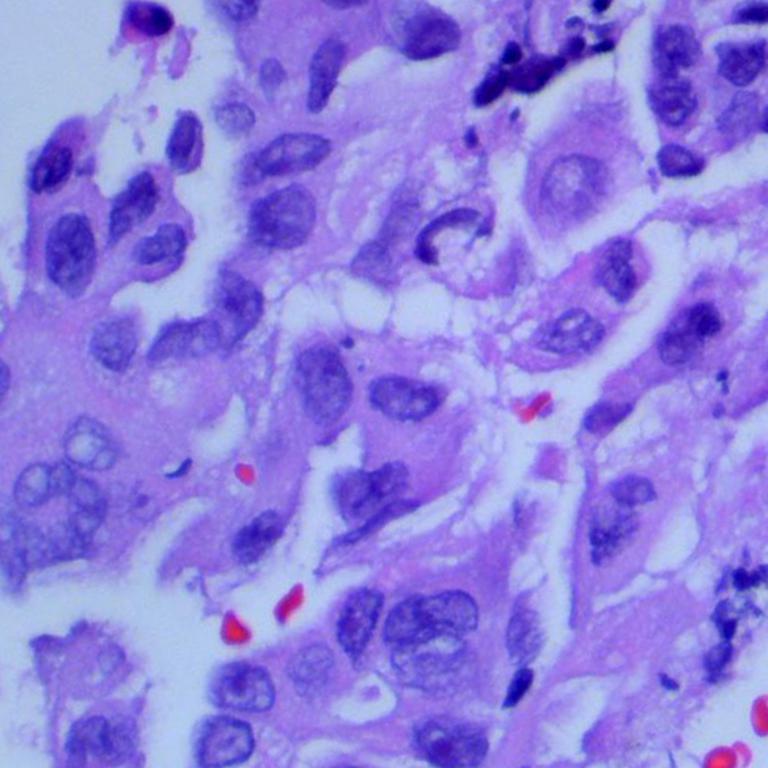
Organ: lung
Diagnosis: adenocarcinomas